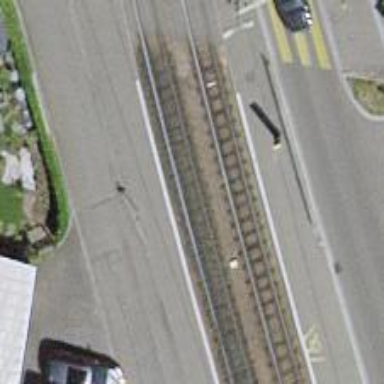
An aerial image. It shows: Tram stop for public transport.